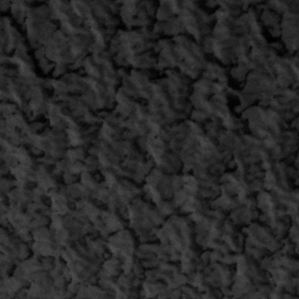
Label: frost